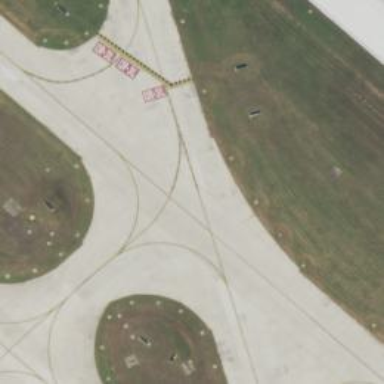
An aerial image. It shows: Image of taxiway at airport.